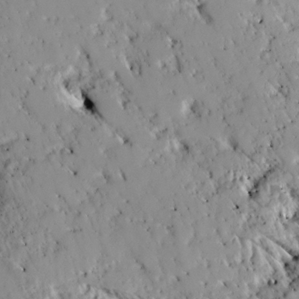
Label: non_frost